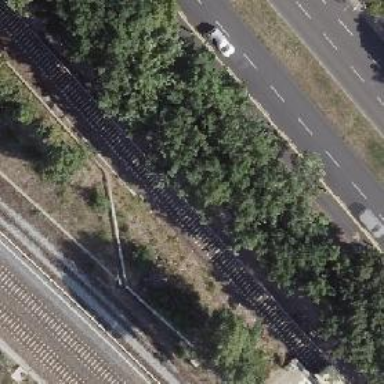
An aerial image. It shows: Railway signal.